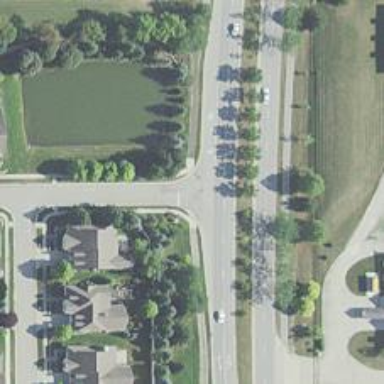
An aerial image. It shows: Unmarked asphalt crossing on cycleway road.